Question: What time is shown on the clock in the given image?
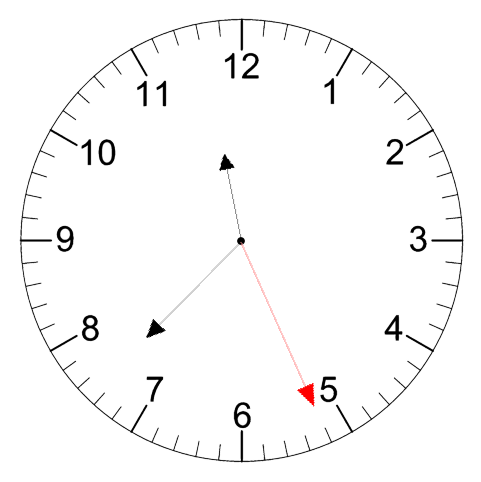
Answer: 11:37:26